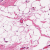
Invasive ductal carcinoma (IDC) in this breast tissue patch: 0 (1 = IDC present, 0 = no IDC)